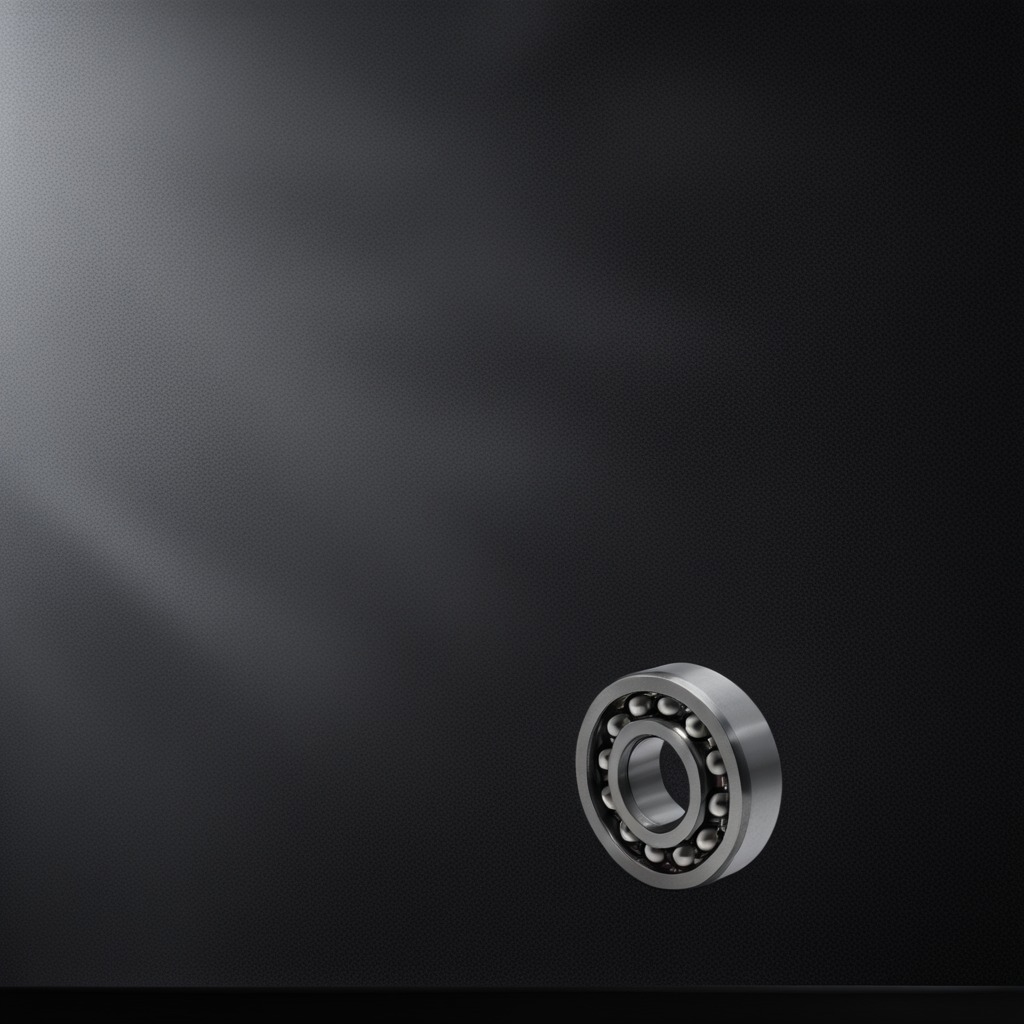
A metal ball bearing is lying on a clean granite tabletop covered with a black rubber mat inside a workshop under bright overhead lighting crisp shadows high clarity worn but beneath the mat